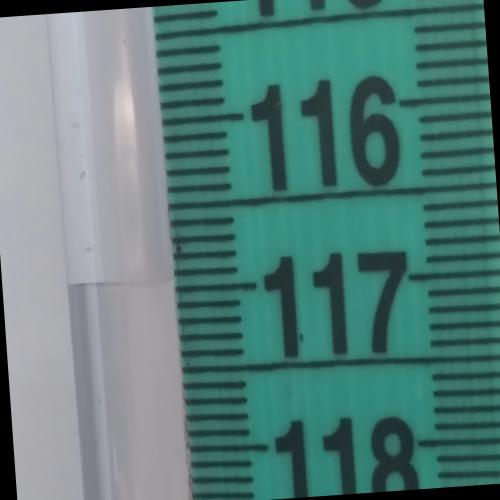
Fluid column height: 117.0 cm